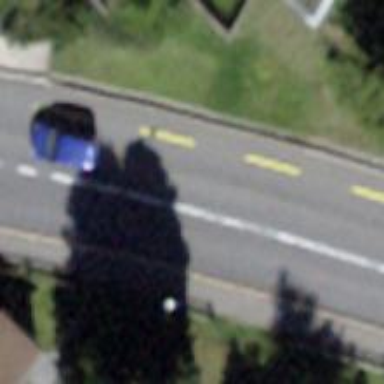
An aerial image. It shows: Primary highway with asphalt surface. There is sidewalk on the left.